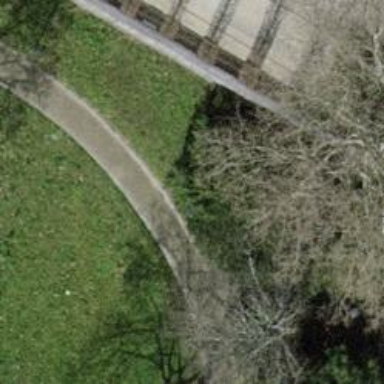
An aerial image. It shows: Footway with sett surface.